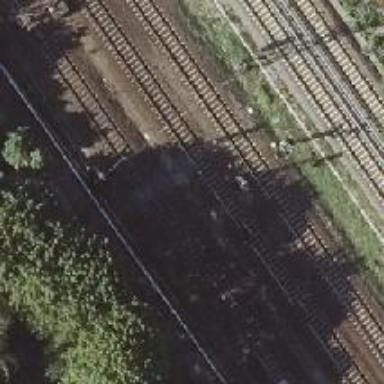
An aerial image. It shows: Railway signal.